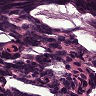
Metastatic tissue present: no